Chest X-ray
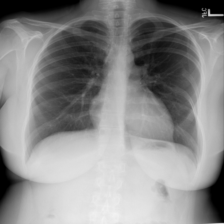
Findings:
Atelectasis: negative
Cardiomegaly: negative
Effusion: negative
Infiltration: negative
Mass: negative
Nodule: negative
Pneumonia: negative
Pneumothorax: negative
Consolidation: negative
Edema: negative
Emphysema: negative
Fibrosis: negative
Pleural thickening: negative
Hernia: negative